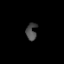
Tissue: lung
Cell type: Epithelial cells
Senescence score: 0.2091
Nuclear area (px): 171
Mean DAPI intensity: 75.374